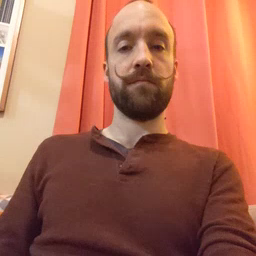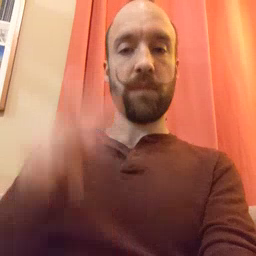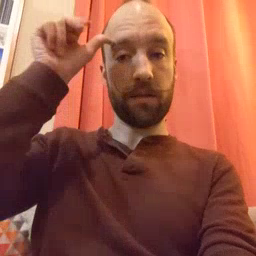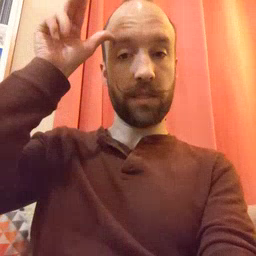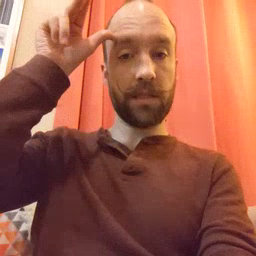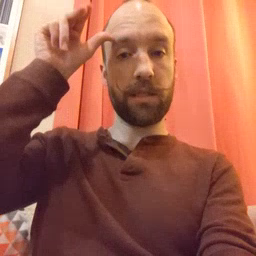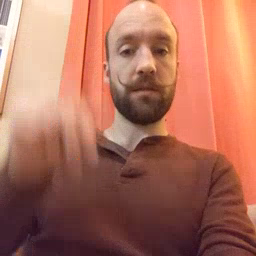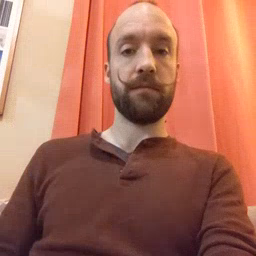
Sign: horse